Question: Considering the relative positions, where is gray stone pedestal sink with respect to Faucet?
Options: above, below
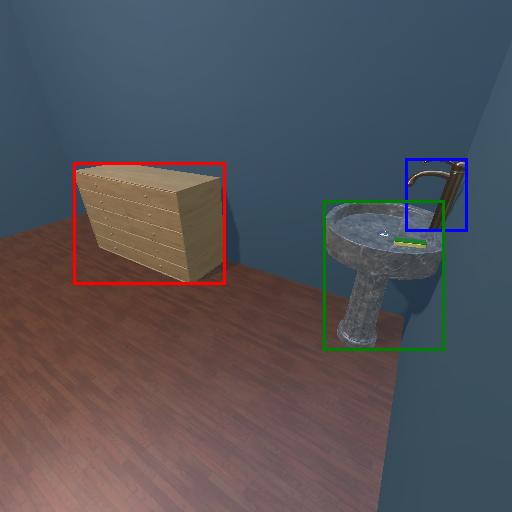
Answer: above